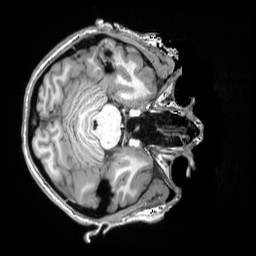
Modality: T1w
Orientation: axial
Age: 22
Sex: female